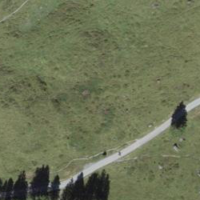
EUNIS habitat code: 23
Species observed at this site:
Traunsteinera globosa
Euphorbia cyparissias
Colchicum autumnale